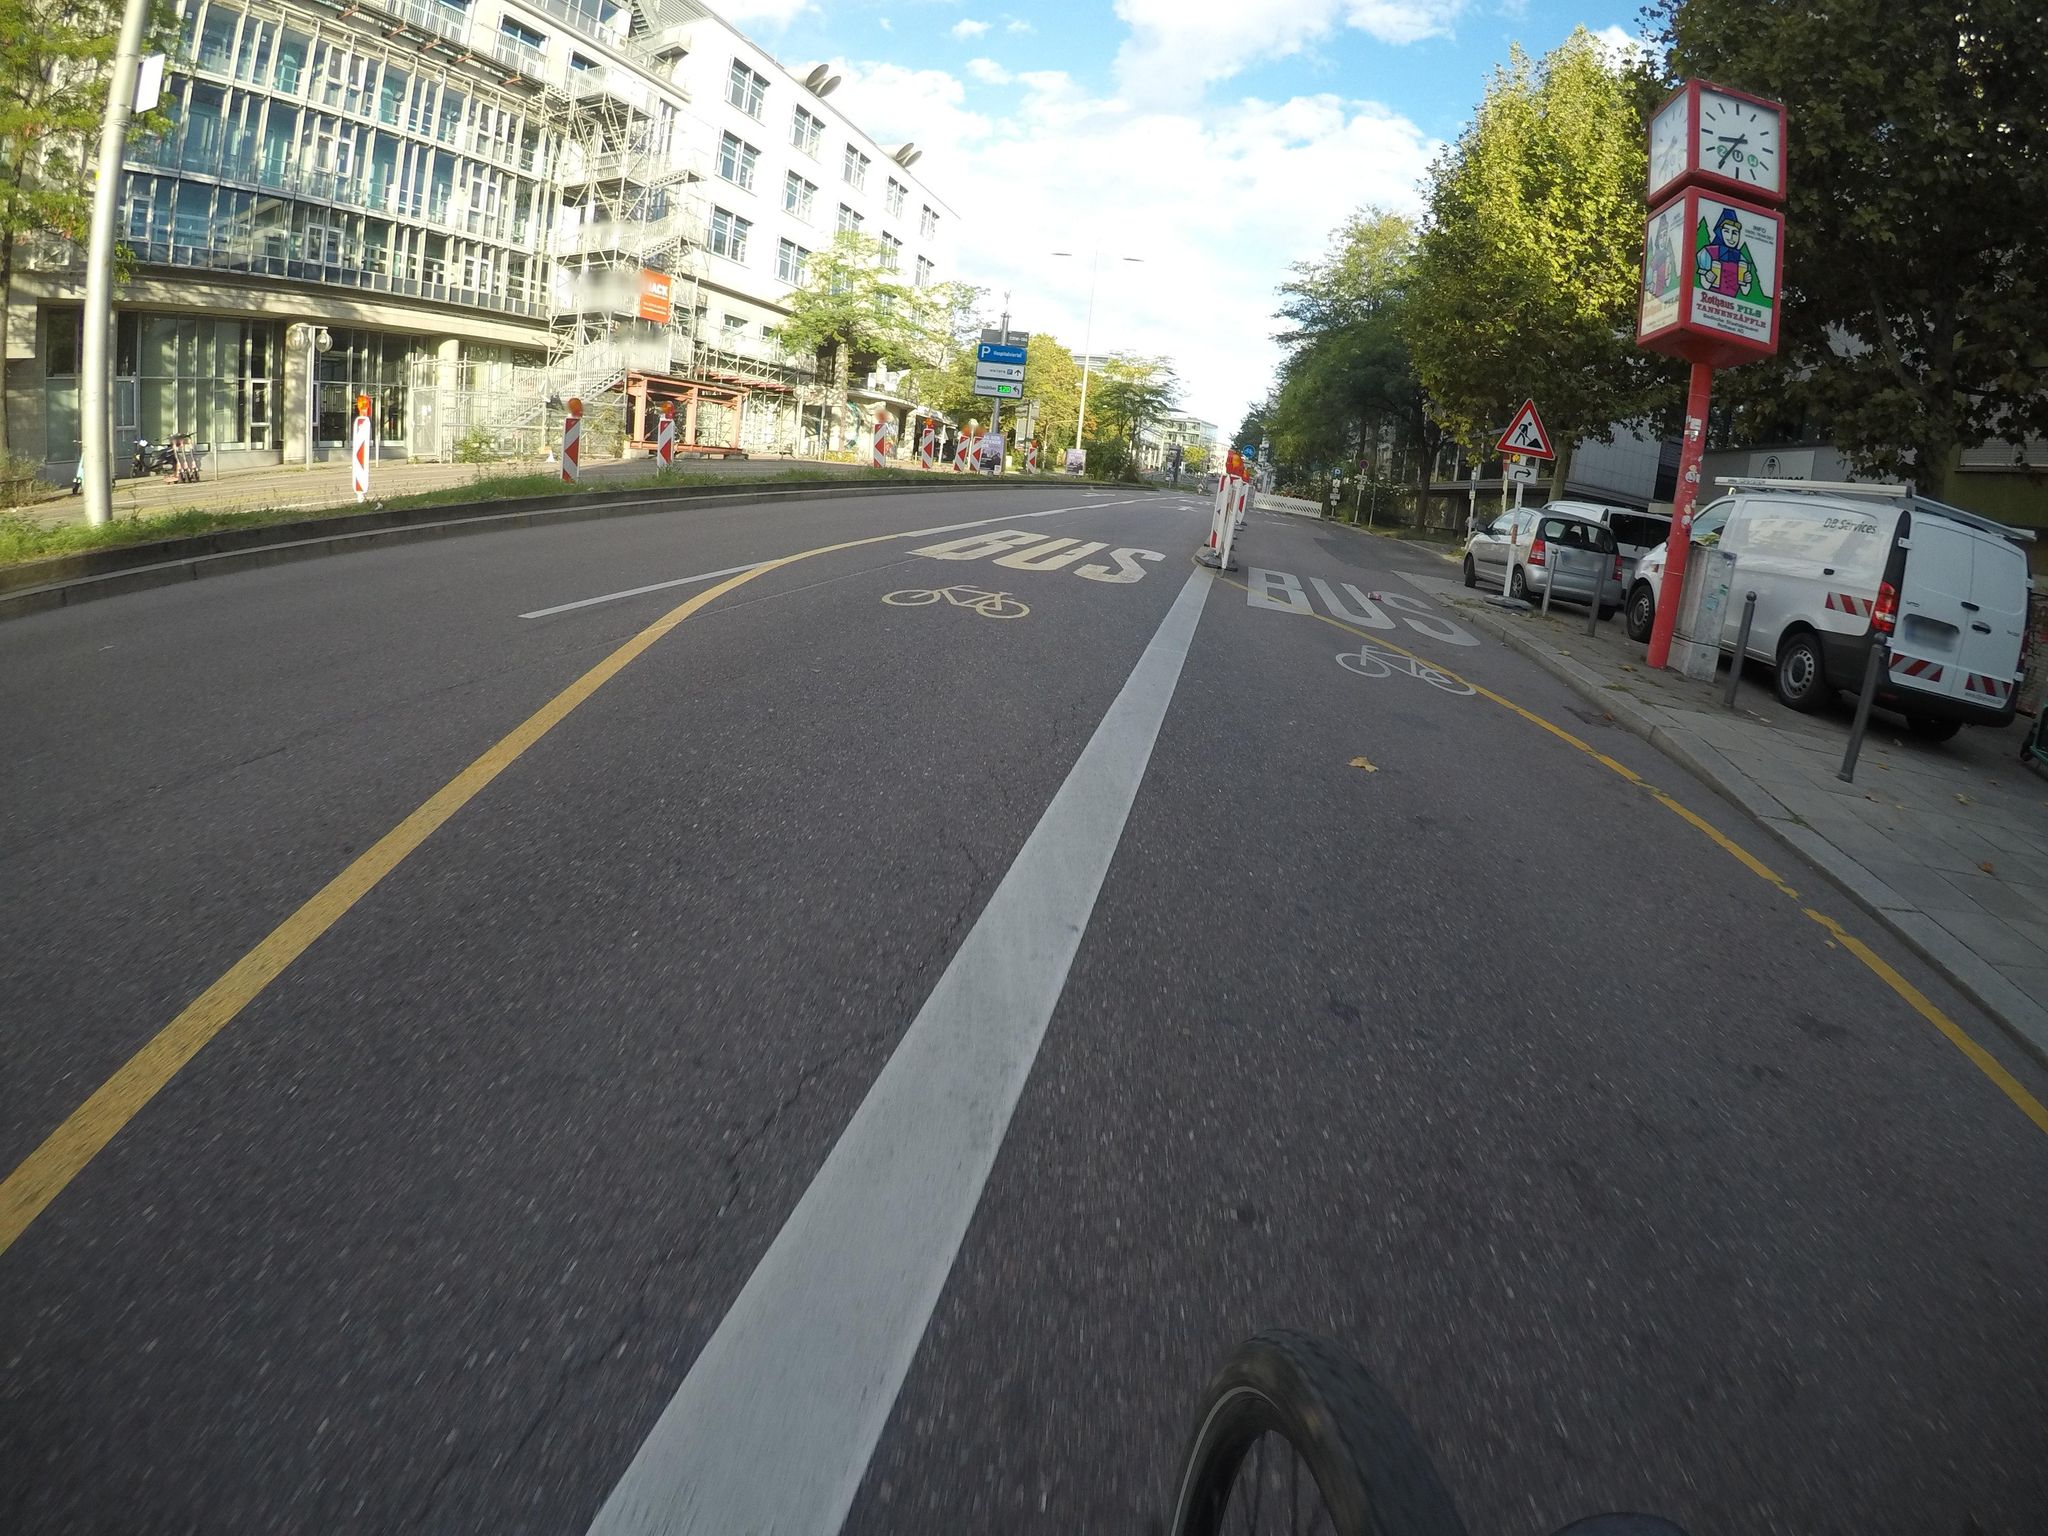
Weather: clear
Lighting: day
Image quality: good
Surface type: cycling surface
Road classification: footway, bus_stop
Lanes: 3
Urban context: urban centre
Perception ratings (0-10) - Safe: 6.42, Lively: 8.03, Beautiful: 8.57, Boring: 1.71, Depressing: 1.91, Wealthy: 5.5